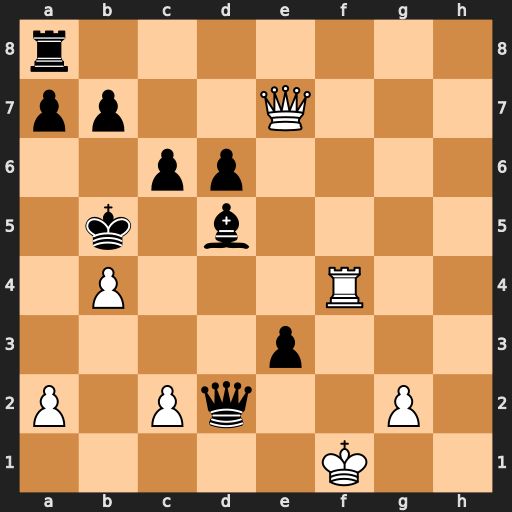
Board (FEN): r7/pp2Q3/2pp4/1k1b4/1P3R2/4p3/P1Pq2P1/5K2
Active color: w
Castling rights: -
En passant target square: -
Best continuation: Qxb7+ Ka4 Qa6#